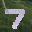
Label: 7